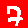
Digit: 7